Interaction volume radius: 10 \u00c5
Interaction volume height: 20 \u00c5
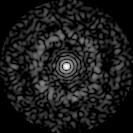
Disorder parameter: 0.7891